Interaction volume radius: 5 \u00c5
Interaction volume height: 10 \u00c5
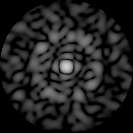
Disorder parameter: 0.7722